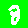
Digit: 8